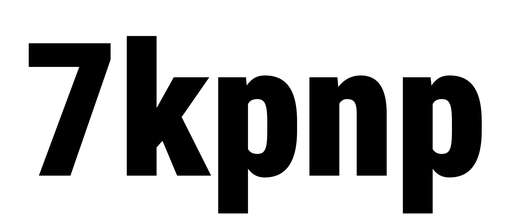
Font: Roboto_Condensed_Black